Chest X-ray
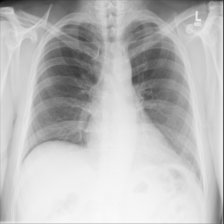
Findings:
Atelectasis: negative
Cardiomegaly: negative
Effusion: negative
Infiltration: negative
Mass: negative
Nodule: negative
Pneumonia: negative
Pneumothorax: negative
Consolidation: negative
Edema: negative
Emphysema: negative
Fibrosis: negative
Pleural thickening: negative
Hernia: negative